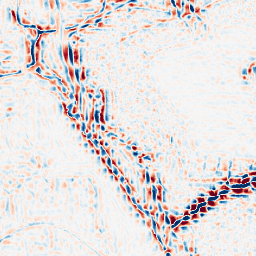
Category: wavelet
Decomposition family: wavelet_reverse_biorthogonal
Decomposition parameters: wavelet: rbio4.4
level: 3
Upsampling method: bilinear
Upsampling parameters: scale: 8
Upsampling scale: 8